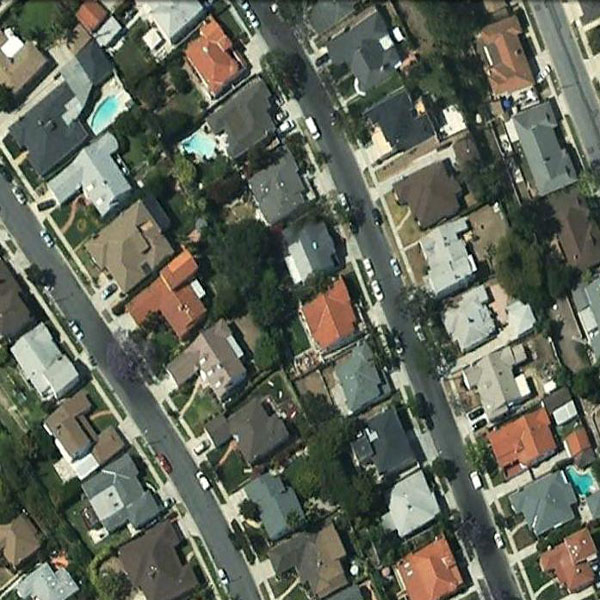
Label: DenseResidential